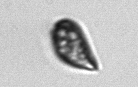
Label: Prorocentrum_triestinum